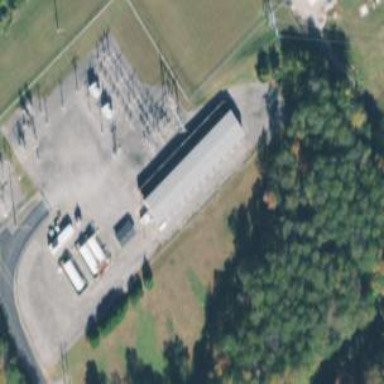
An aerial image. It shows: Generator is pictured.